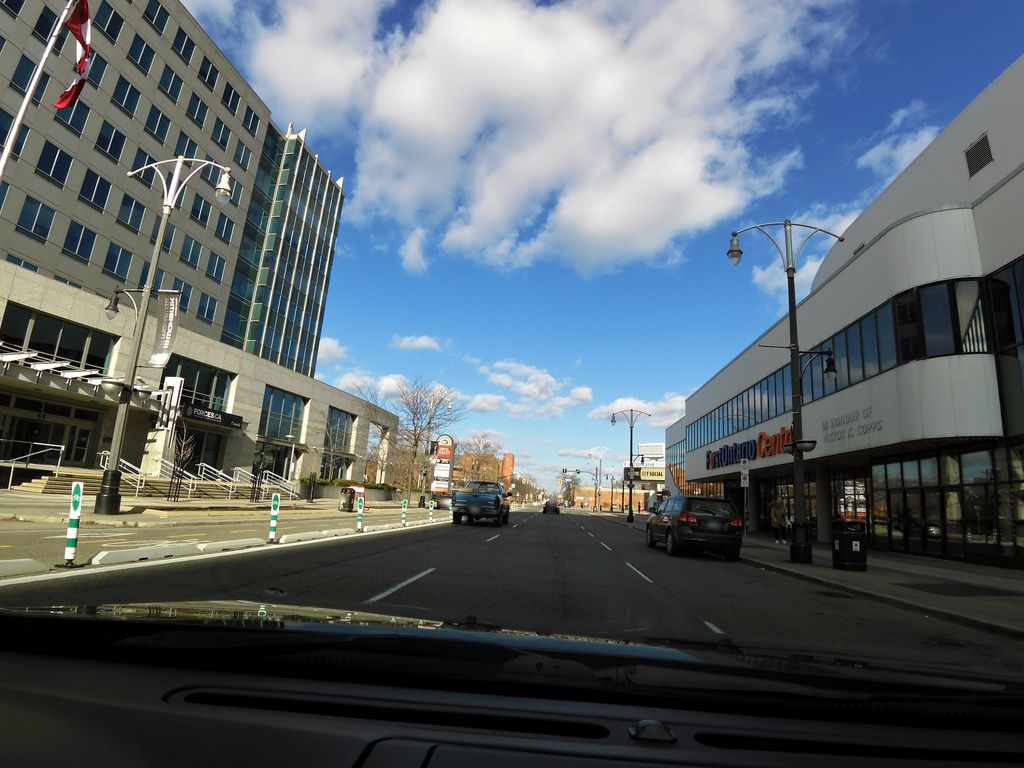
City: hamilton